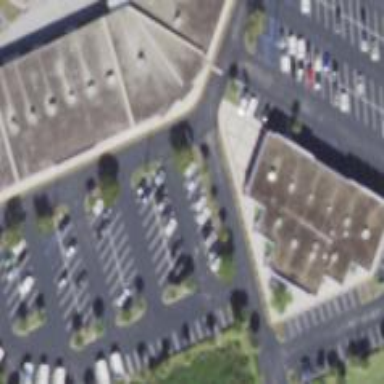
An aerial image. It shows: Parking area with asphalt surface.